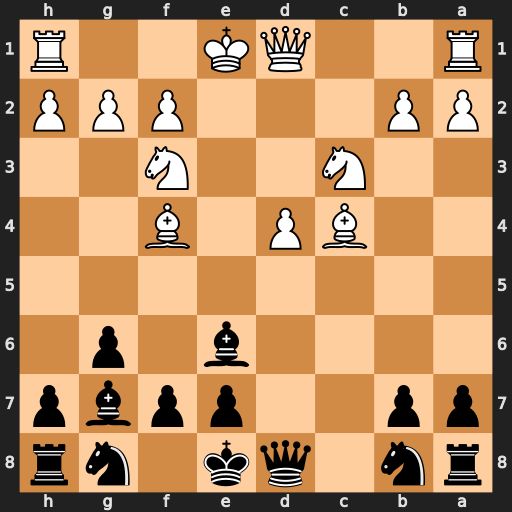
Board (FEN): rn1qk1nr/pp2ppbp/4b1p1/8/2BP1B2/2N2N2/PP3PPP/R2QK2R
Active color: b
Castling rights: KQkq
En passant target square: -
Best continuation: Bxc4 Qa4+ b5 Nxb5 Bxb5